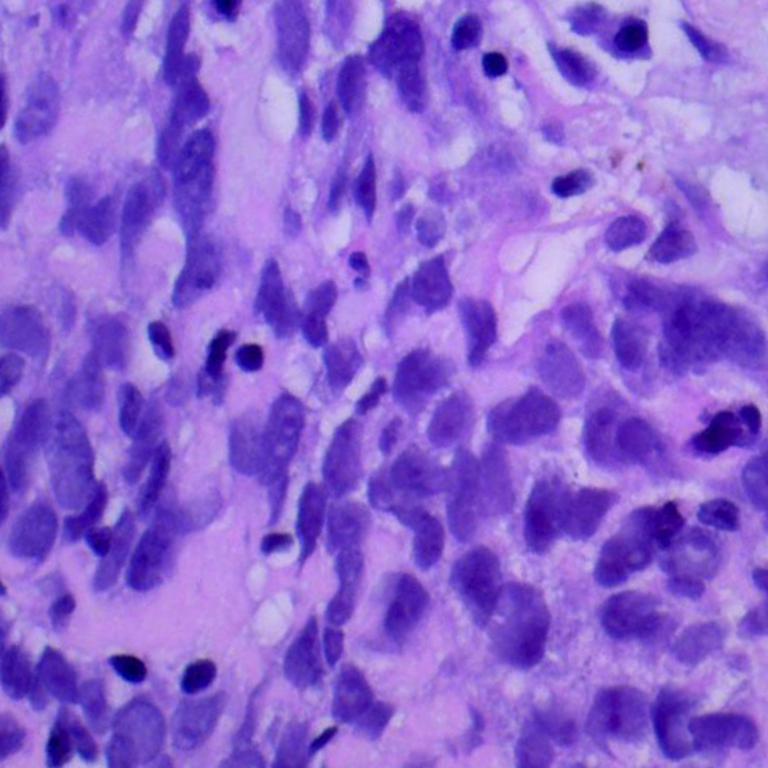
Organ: lung
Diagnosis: squamous carcinomas